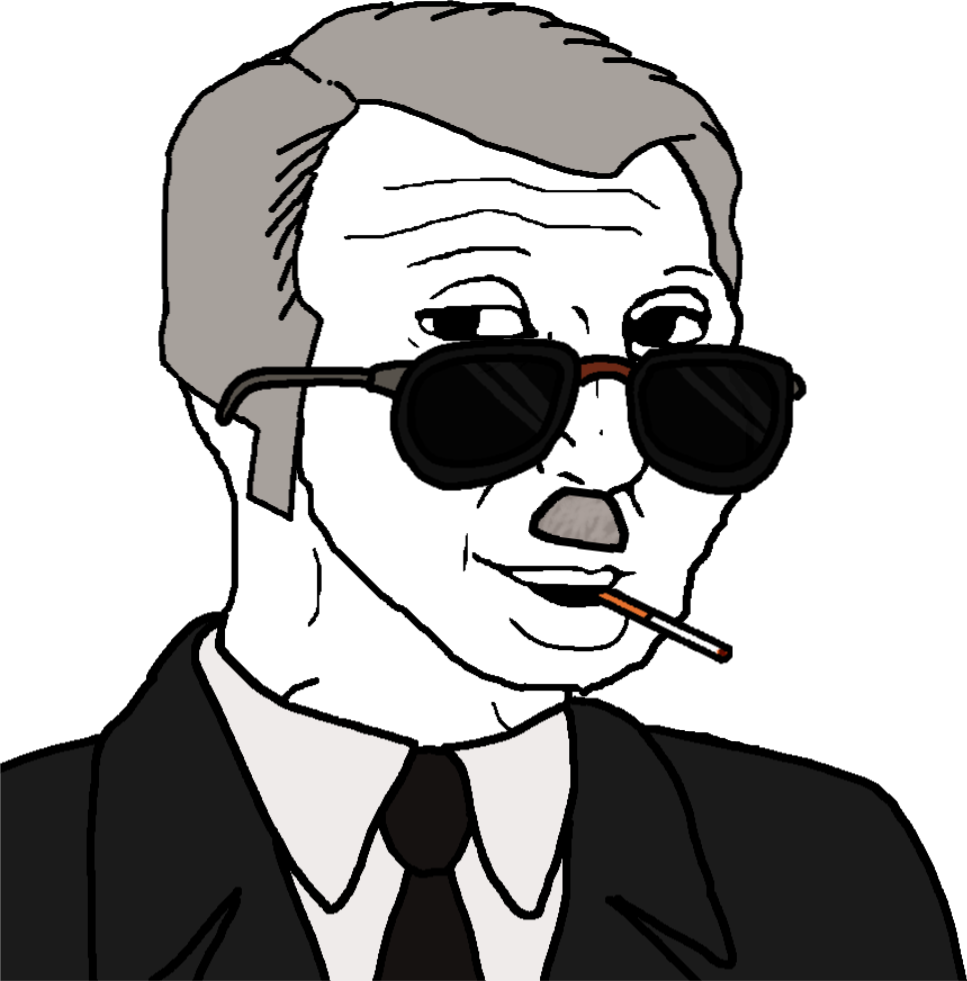
Label: 5_Groomer